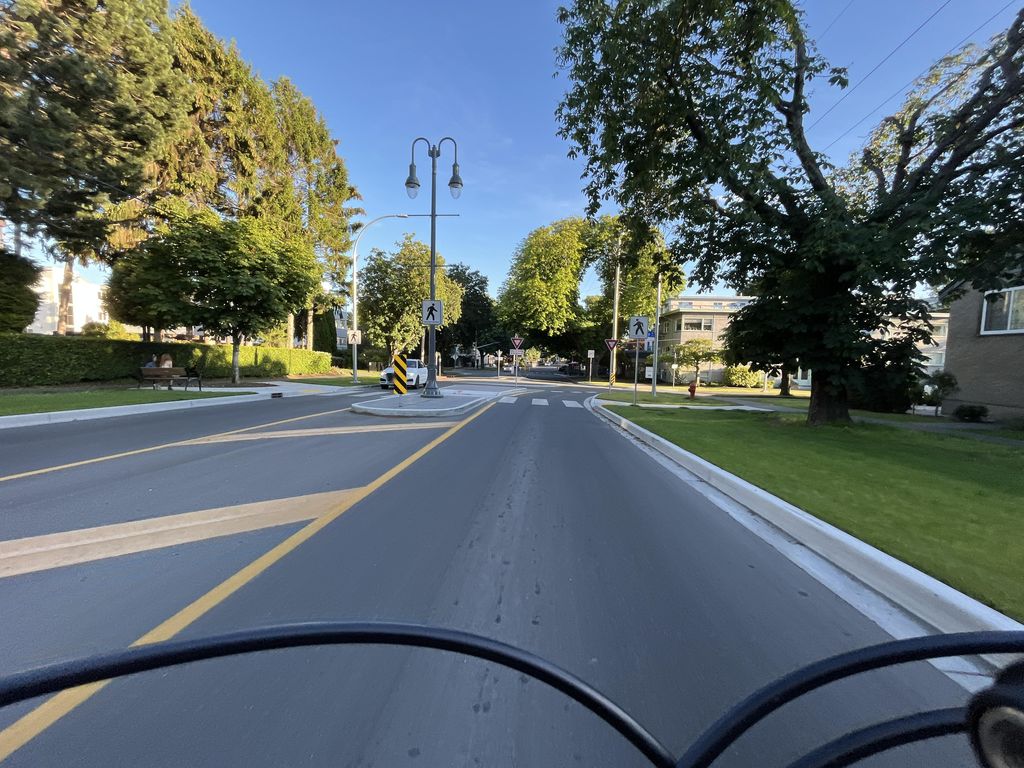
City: victoria